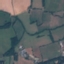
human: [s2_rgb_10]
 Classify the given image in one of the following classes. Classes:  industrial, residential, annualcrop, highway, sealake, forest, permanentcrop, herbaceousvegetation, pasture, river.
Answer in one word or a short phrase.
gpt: Pasture